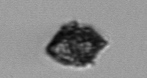
Label: Kryptoperidinium_triquetrum